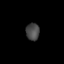
Tissue: lung
Cell type: Epithelial cells
Senescence score: 0.2298
Nuclear area (px): 229
Mean DAPI intensity: 71.493